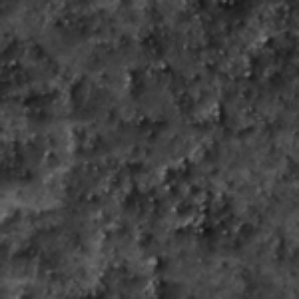
Label: frost